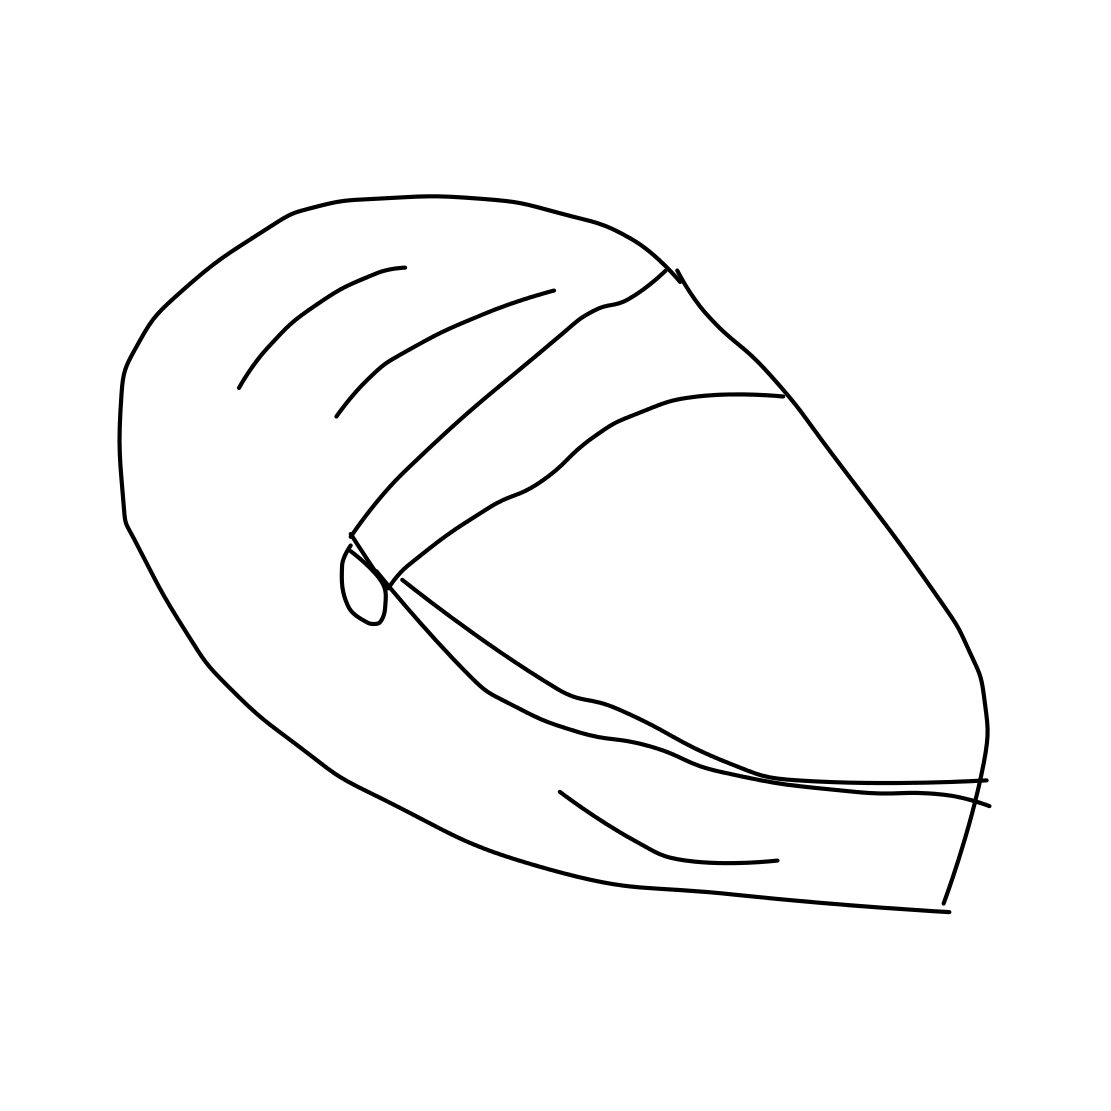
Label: helmet